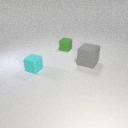
small green rubber cube behind small cyan rubber cube